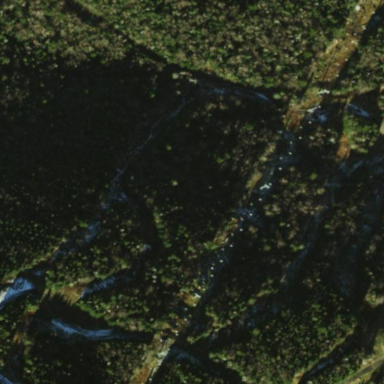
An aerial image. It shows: Coniferous forest area.